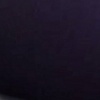
Label: space